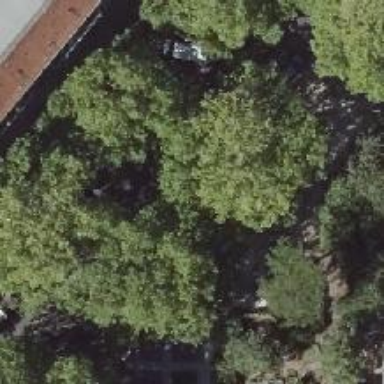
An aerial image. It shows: Avenue lined with broadleaved deciduous trees.